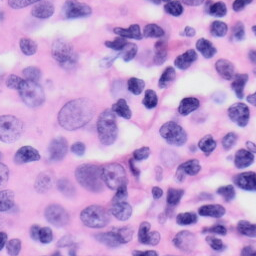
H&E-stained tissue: Skin